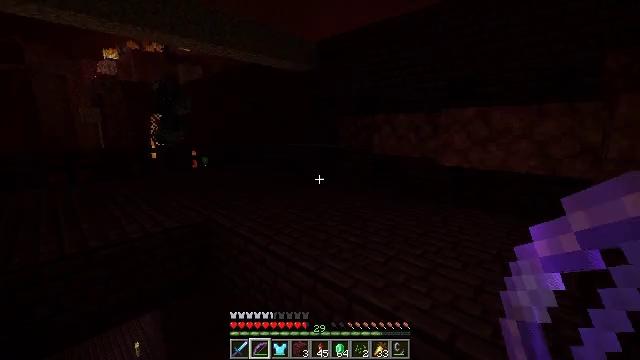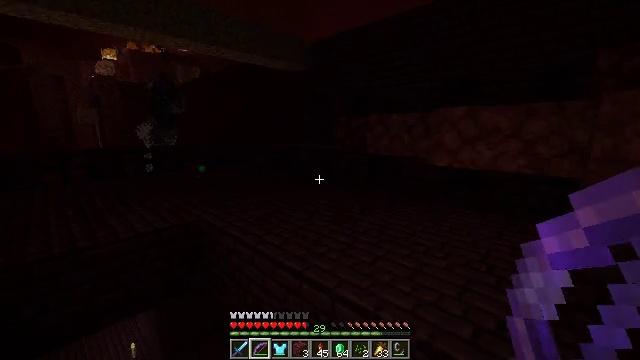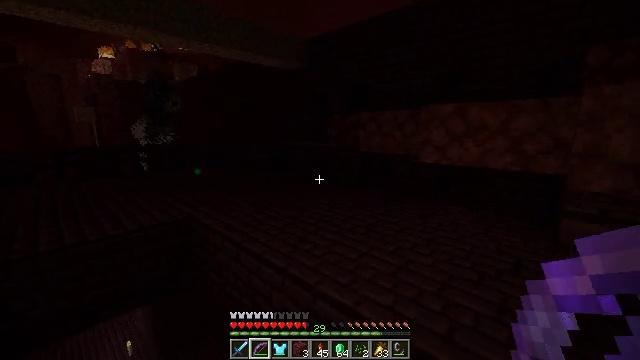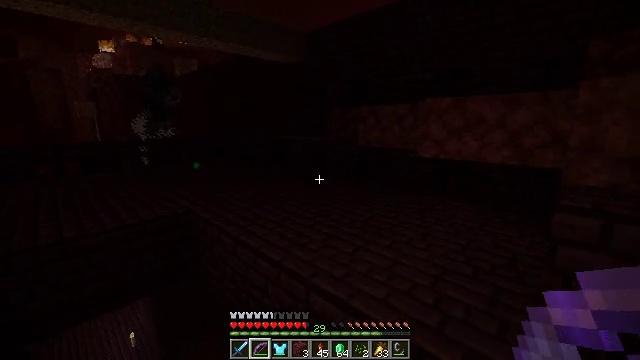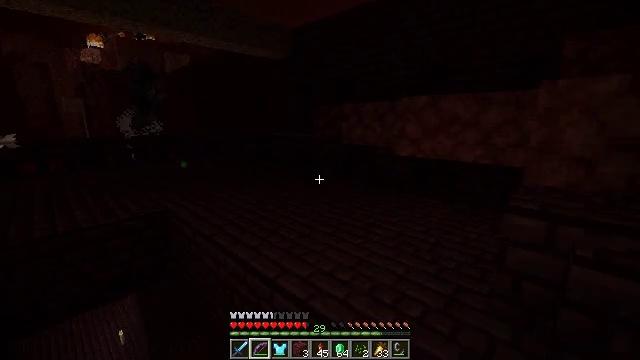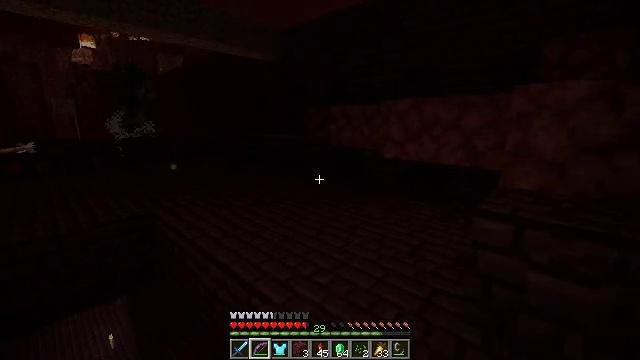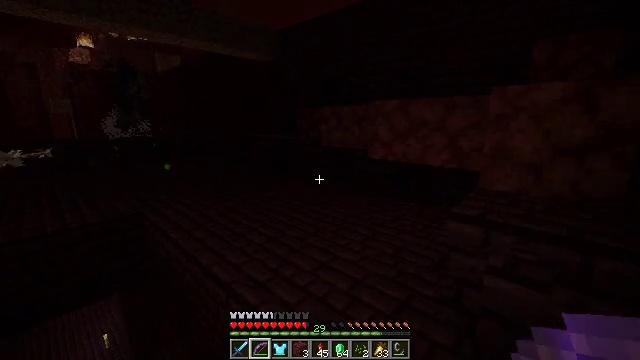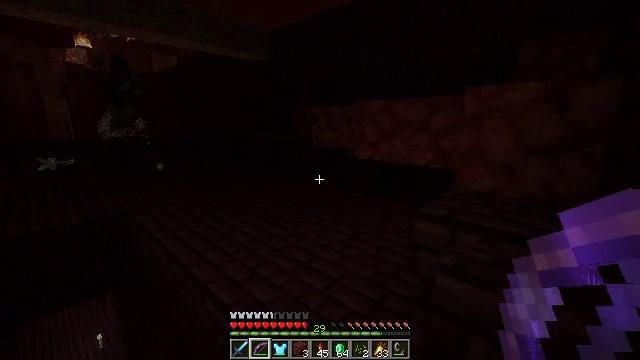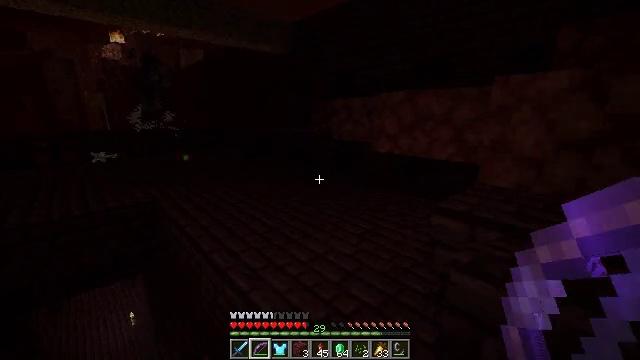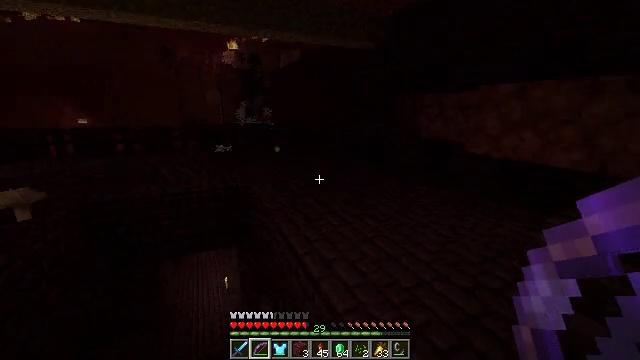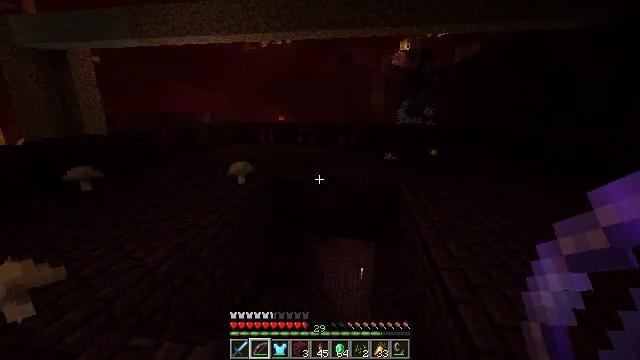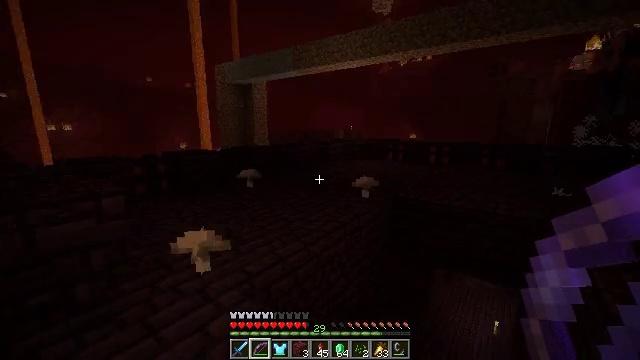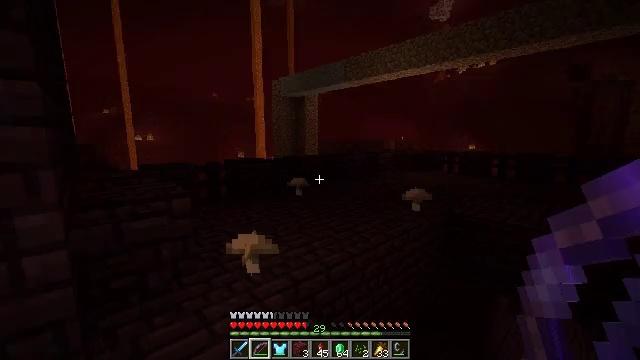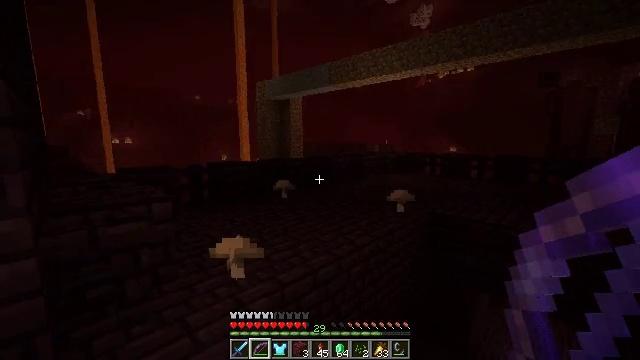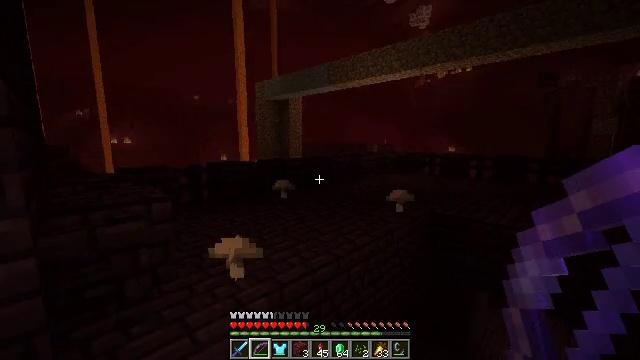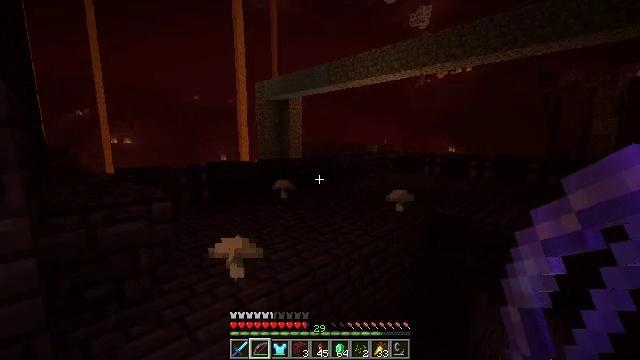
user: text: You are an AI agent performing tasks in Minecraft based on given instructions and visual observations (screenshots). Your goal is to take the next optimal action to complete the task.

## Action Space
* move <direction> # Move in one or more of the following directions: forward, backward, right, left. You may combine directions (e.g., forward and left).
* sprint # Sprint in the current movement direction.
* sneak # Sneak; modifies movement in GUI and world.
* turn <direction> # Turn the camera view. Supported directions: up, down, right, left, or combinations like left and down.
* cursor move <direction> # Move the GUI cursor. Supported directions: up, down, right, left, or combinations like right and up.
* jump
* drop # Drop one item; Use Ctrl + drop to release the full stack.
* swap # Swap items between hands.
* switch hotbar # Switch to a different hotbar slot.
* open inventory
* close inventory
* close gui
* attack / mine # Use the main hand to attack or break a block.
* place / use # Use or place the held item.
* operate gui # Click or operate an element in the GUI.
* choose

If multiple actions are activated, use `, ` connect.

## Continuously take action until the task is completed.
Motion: motion action
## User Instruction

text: Gather nether wart from soul sand farms.
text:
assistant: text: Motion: move right
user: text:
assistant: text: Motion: move right
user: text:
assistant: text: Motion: move right, turn down
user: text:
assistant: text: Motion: move right
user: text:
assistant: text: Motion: move right
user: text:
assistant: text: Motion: move right
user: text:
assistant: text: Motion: no_op
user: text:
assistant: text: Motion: turn left and down
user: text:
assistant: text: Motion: turn left
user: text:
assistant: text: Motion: turn left
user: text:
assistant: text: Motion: turn left and up
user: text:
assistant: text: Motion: turn left and up
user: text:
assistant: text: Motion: turn right
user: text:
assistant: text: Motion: no_op
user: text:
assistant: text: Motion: no_op
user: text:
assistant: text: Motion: no_op
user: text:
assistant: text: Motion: no_op
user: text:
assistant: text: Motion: turn left
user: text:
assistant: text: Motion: turn left and down
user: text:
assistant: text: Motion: turn left and down
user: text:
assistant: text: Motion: move forward, turn left and down
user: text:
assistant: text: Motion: move forward, turn left
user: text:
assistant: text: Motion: move forward, turn left
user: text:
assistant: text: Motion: move forward
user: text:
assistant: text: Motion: move forward, turn left
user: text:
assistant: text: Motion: move forward, turn left
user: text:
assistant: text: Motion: move forward, turn left
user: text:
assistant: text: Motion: turn left
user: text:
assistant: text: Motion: turn left
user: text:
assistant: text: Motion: turn right